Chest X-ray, PA view. Patient: 65 years old, sex M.
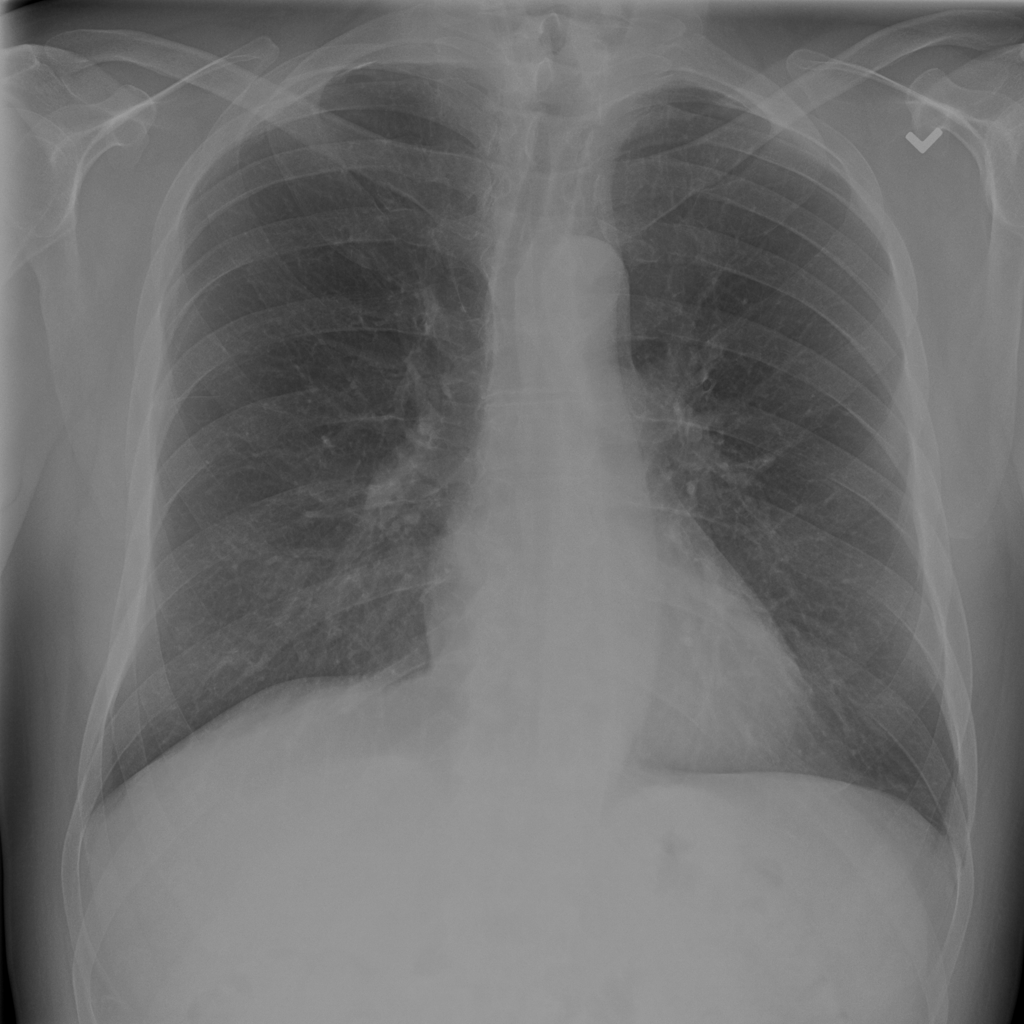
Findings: No Finding